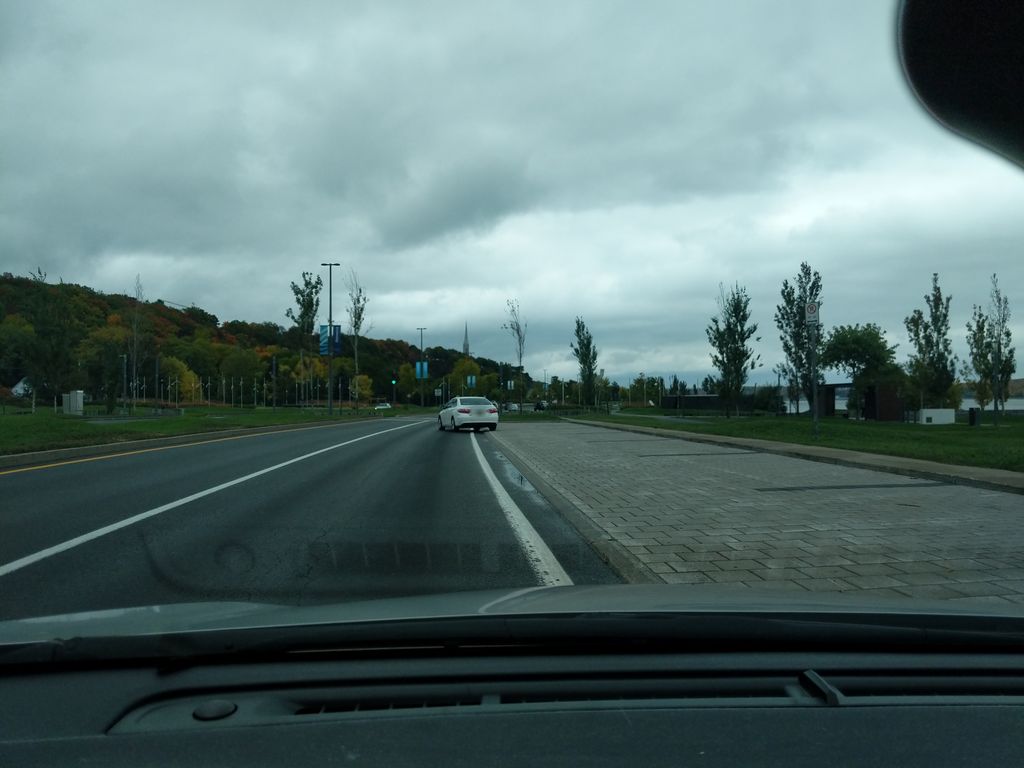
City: quebec_city